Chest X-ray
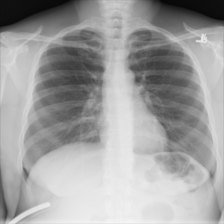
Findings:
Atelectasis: negative
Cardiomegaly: negative
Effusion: negative
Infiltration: negative
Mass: negative
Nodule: negative
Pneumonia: negative
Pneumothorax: negative
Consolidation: negative
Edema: negative
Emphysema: negative
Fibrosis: negative
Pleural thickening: negative
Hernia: negative